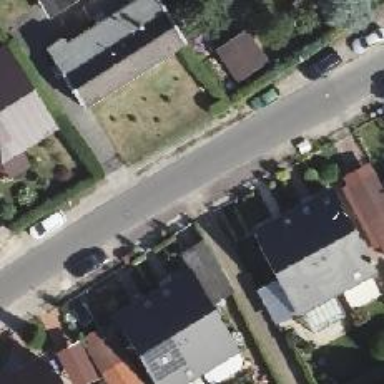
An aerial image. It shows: Smooth asphalt road in residential area.